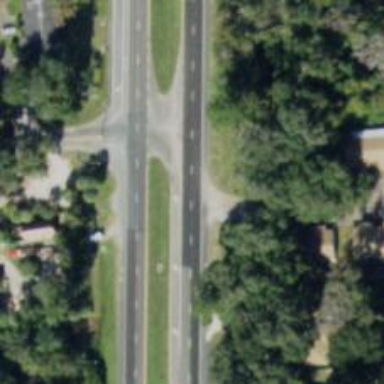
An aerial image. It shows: Primary road with asphalt surface.